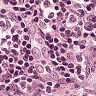
Metastatic tissue present: yes